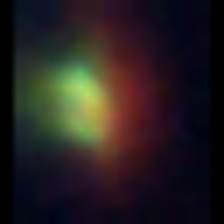
Taxon: NanoPlankton
Group: Other